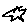
Label: star